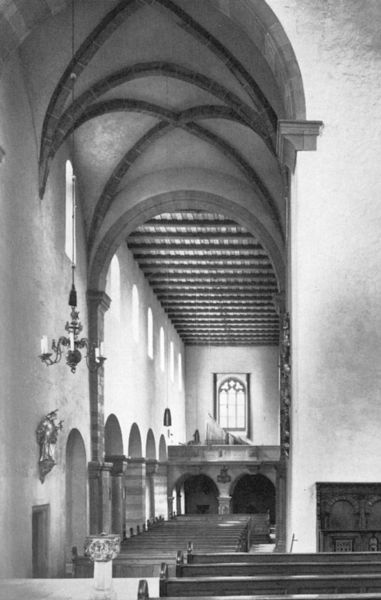
Titel: Würzburg, St. Burkhard
Standort: Würzburg (EU - D - B)
Schlagwörter: gott, nackt, weiß, fenster, grau, holz, licht, schwarz, gebäude, wand, architektur, innenraum, kirche, balkon, bogen, mauer, kahl, bank, empore, rundbogen, gestühl, kerzen, kronleuchter, leuchter, halle, foto, bögen, nische, gewölbe, balustrade, schwarz-weiß, holzdecke, altar, bänke, hochaltar, kirchenschiff, kreuzrippen, gesims, orgel, kreuzgewölbe, kreuzgratgewölbe, seitenschiff, spitzbogen, spitzbögen, heiliger, kassettendecke, heilige, fotographie, kriche, romanisch, taufbecken, evangelisch, nüchtern, heiligenfigur, leuter, arschloch, hildesheim, d, j, kirchebänke, kirchenbänk